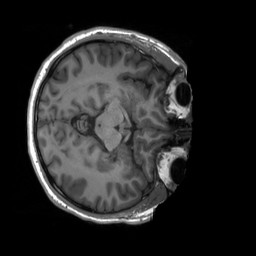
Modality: T1w
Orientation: axial
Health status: healthy
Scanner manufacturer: siemens
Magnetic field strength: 3 T
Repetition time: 2.3 s
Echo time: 0.00207 s